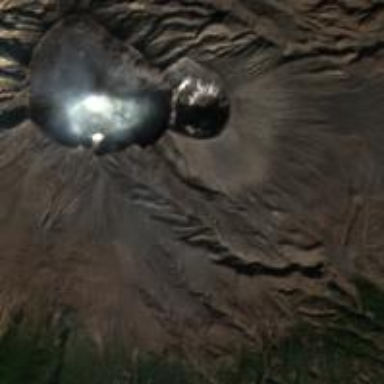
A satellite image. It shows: Majestic volcano in its natural splendor.